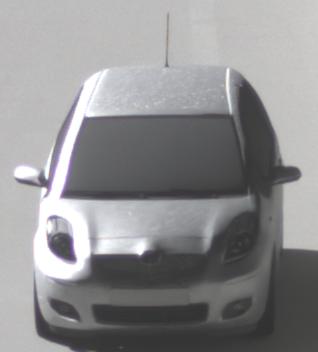
Make: Toyota
Model: Yaris 1.0
Detailed model: Yaris (XP13)
Model produced from: 2011/10
Model produced until: 2014/08
Doors: 3
Color: white
Road condition: dry road
Daytime: morning or afternoon
Contrast: high contrast